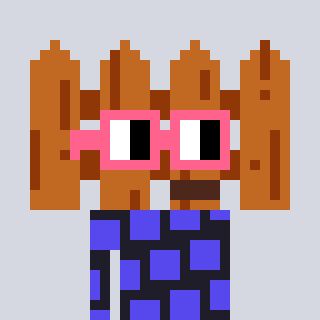
a pixel art character with square pink glasses, a fence-shaped head and a grayscale-colored body on a cool background